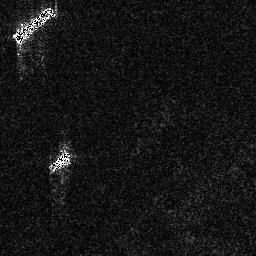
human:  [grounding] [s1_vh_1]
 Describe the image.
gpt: In the satellite image, there is  <ref>1 medium ship </ref> <box>[[4, 1, 21, 17, 0]]</box> located at top left,  <ref>1 medium ship </ref> <box>[[17, 58, 27, 67, 0]]</box> located at left.